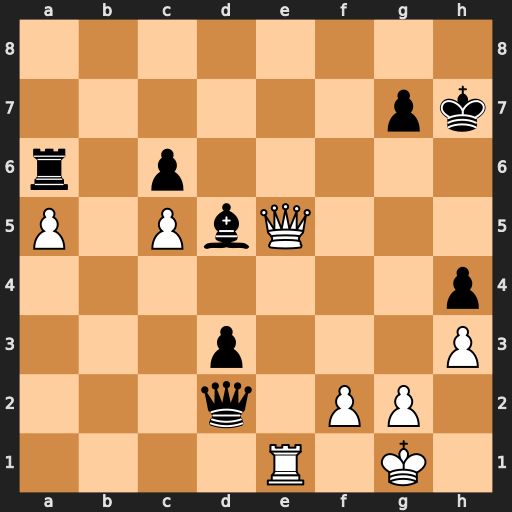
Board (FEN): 8/6pk/r1p5/P1PbQ3/7p/3p3P/3q1PP1/4R1K1
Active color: w
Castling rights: -
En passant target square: -
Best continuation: Qf5+ Kh8 Re8+